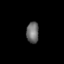
Tissue: lung
Cell type: Epithelial cells
Senescence score: 0.2404
Nuclear area (px): 261
Mean DAPI intensity: 108.042